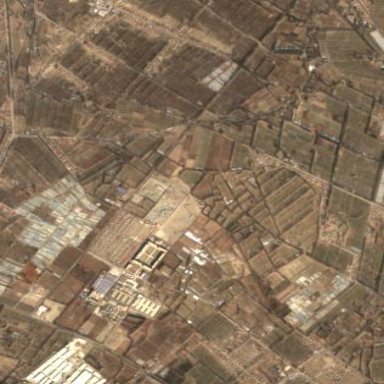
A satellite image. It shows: Prison camp.